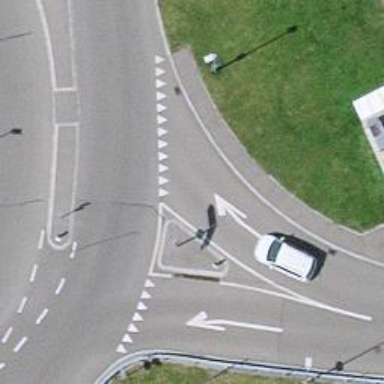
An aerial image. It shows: Road with "give way" sign.